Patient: sex F, age 35
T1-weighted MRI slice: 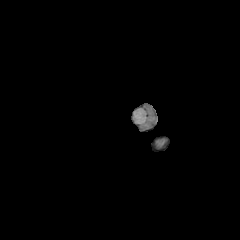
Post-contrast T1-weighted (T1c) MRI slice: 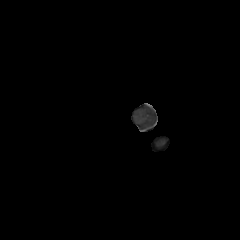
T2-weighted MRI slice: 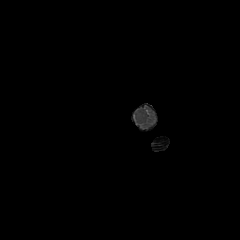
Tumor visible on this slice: no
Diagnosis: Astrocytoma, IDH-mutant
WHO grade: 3